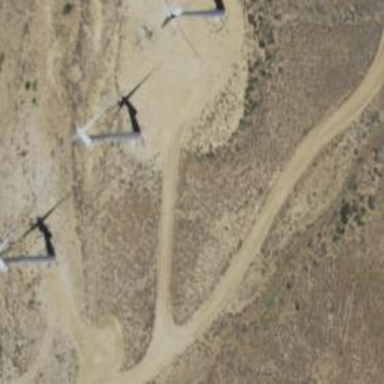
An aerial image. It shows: Wind power generator employing wind turbines.